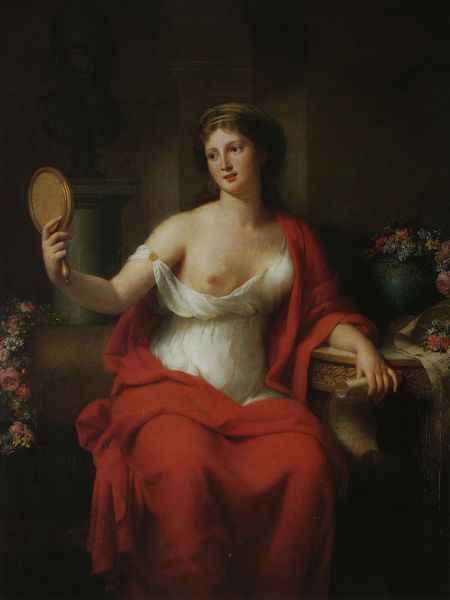
Titel: Aspasia
Künstler: Marie-Geneviève Bouliar
Standort: Arras
Institution: Musée des Beaux-Arts
Schlagwörter: akt, blau, blätter, dunkel, gemälde, hand, haut, kopf, körper, nackt, schatten, umhang, weiß, grün, mädchen, sitzen, blumen, braun, brust, bunt, busen, finger, frau, frisur, grau, haar, hell, hintergrund, holz, kleid, licht, mund, nase, profil, raum, schmuck, schwarz, stirn, stuhl, säule, tisch, tür, zimmer, blick, blüte, blüten, dame, rose, rosen, rot, tuch, jung, wand, arm, arme, augen, band, falten, haarschmuck, halten, inkarnat, kleidung, mensch, rahmen, schale, blicken, hals, hände, innenraum, möbel, portrait, porträt, spiegel, öl, auge, gewand, gold, haare, mantel, sessel, sitzend, stoff, stoffe, decke, innen, blatt, girlande, person, augenbrauen, brosche, dekoltee, haarreif, kinn, lippen, locke, locken, rosa, scheitel, schulter, schultern, schön, ranken, skulptur, statue, vase, beine, lächeln, bein, brüste, farbig, wangen, papier, blumenvase, sitz, mauer, weis, bank, haarband, hocker, dick, falte, büste, glanz, bauch, junge frau, rüsche, rüschen, teint, wange, augenbraue, brustwarze, erotik, knie, aufstützen, entblösst, raffung, wände, spange, vergänglichkeit, gewölbe, antike, unterhemd, jugend, schönheit, torso, jungfrau, allegorie, personifikation, flora, anschauen, betrachten, ranke, girlanden, rolle, pergament, schoss, eitel, dunke, mauern, brief, eitelkeit, handspiegel, schreiben, antik, entblöst, unkel, anblick, blumenkranz, reif, venus, schriftrolle, blumengirlande, blumenranke, pokal, empire, ansehen, blich, rennaissance, narzissmus, letter, gefallen, robe, römerin, anblicken, kauffmann, unschuld, miroir, korso, rundlich, lieblich, symbolisch, titte, decolette, klugheit, frnkreich, aufgerollt, anstößig, beaute, elegance, entblößen, gescrieben, hintergrundd, seins, scpapier, libelich, entbößt, hintergurnf, grechisch